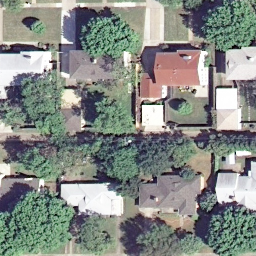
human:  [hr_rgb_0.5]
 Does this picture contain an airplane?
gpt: no

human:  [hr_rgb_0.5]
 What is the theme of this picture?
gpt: medium residential

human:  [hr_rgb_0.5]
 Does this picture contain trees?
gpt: yes

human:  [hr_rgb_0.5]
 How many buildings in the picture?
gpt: eight